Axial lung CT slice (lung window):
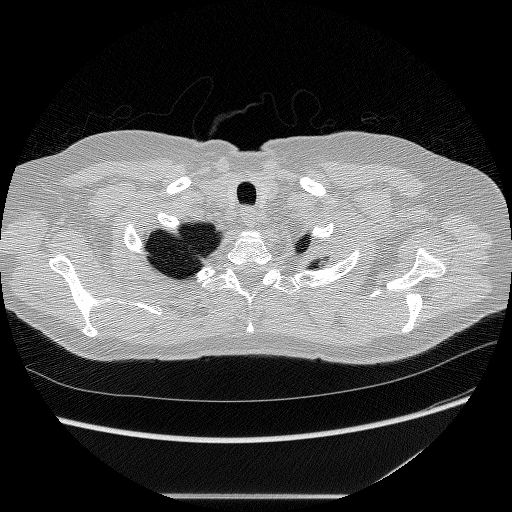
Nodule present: no